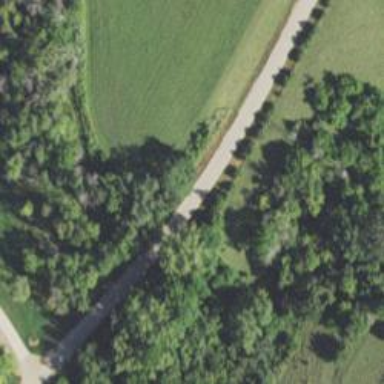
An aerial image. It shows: Unclassified road.